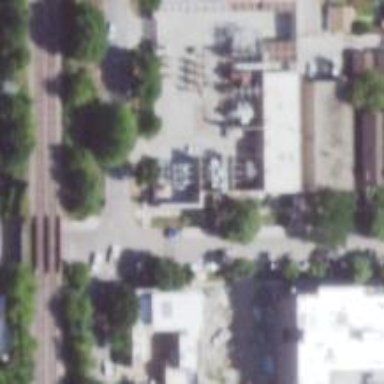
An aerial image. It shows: Outdoor distribution level power substation.